Question: I am graphing data against each other, a standard x,y type deal, over top of that I am plotting a predicted line. I get what I think to be the most funky looking point/boxplot looking thing ever with an x axis that is half filled out and I don't understand why as I do not call a boxplot function. When I call the plot function it is my understanding that only the points will plot.
The data I am plotting looks like this
'''
TOTAL.LACE | DAYS.TO.FAILURE
9 | 15
16 | 7
... | ...
'''
The range of the TOTAL.LACE is from 0 to 19 and DAYS.TO.FAILURE is 0 - 30
My code is as follows, maybe it is something before the plot but I don't think it is:
'''
# To control the type of symbol we use we will use psymbol, it takes
# value 1 and 2
psymbol <- unique(FAILURE + 1)
# Build a test frame that will predict values of the lace score due to
# a patient being in a state of failure
test <- survreg(Surv(time = DAYS.TO.FAILURE, event = FAILURE) ~ TOTAL.LACE,
dist = "logistic")
pred <- predict(test, type="response") <-- produces numbers from about 14 to 23
summary(pred)
ord <- order(TOTAL.LACE)
tl_ord <- TOTAL.LACE[ord]
pred_ord <- pred[ord]
plot(TOTAL.LACE, DAYS.TO.FAILURE, pch=unique(psymbol)) <-- Produces goofy graph
lines(tl_ord, pred_ord) <-- this produces the line not boxplots
'''
Here is the resulting picture

Not to sure how to proceed from here, this is an off shoot of another problem I had with the same data set <URL>' I only get points on the resulting plot like I expected, but when I change the order of what is plotted on 'x' and 'y' the boxplots show up, which to me is unexpected.
Here is a link to sample data that will hopefully help in reproducing the problem as pointed out by @Dwin et all <URL>
Thank you,
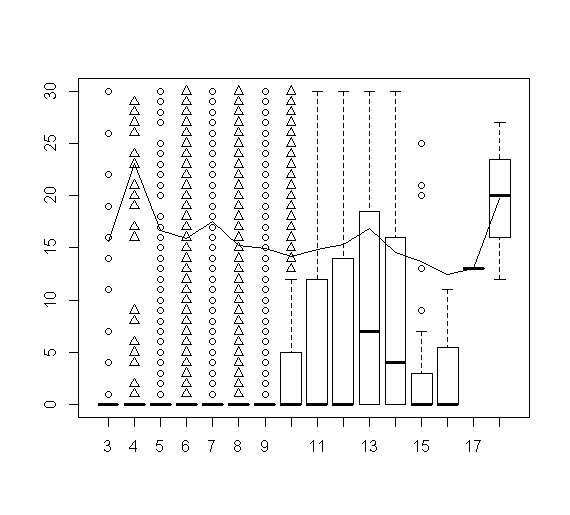
Answer: Since you don't have a <URL>, it is a little hard to provide an answer that deals with your situation. Here I generate some vaguely similar-looking data:
'''
set.seed(4)
TOTAL.LACE <- rep(1:19, each=1000)
zero.prob <- rbinom(19000, size=1, prob=.01)
DAYS.TO.FAILURE <- rpois(19000, lambda=15)
DAYS.TO.FAILURE <- ifelse(zero.prob==1, DAYS.TO.FAILURE, 0)
'''
And here is the plot:

First, the problem with some of the categories not being printed on the x-axis is because they don't fit. When you have so many categories, to make them all fit you have to display them in a smaller font. The code to do this is to use 'cex.axis' and set the value <1 (you can read more about this <URL>:
'''
boxplot(DAYS.TO.FAILURE~TOTAL.LACE, cex.axis=.8)
'''

As to the question of why your plot is "goofy" or "funky-looking", it is a bit hard to say, because those terms are rather nebulous. My guess is that you need to more clearly understand how boxplots work, and then understand what these plots are telling you about the distribution of your data. In a <URL>, I think your data may be "funky" and your boxplots are representing the distributions of your data accurately according to the rules by which boxplots are constructed.
In the future (and I mean this politely), it will help you get more useful and faster answers if you can write questions that are more clearly specified, and contain a reproducible example.
---
Thanks for providing more information. I gather by "funky" you mean that it is a , rather than a typical . The thing to realize is that 'plot()' is a that will call different depending on what you pass to it. If you pass simple continuous data, it will produce a scatterplot, but if you pass continuous data and a , then it will produce a boxplot, even if you don't call 'boxplot' explicitly. Consider:
'''
plot(TOTAL.LACE, DAYS.TO.FAILURE)
'''

'''
plot(as.factor(TOTAL.LACE), DAYS.TO.FAILURE)
'''

Evidently, you have converted 'DAYS.TO.FAILURE' to a factor without meaning to. Presumably this was done in the 'pch=unique(psymbol)' argument via the code 'psymbol <- unique(FAILURE + 1)' above. Although I haven't had time to try this, I suspect eliminating that line of code and using 'pch=(FAILURE + 1)' will accomplish your goals.